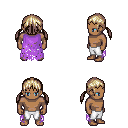
a pixel art fantasy rpg character, male body template, human, dark skin, maroon tattered cape, white pants, white blonde twin-tailed hairstyle, four views (front, back, left, right), 2x2 character sprite sheet, small pixel art, hard edges, no anti-aliasing